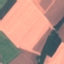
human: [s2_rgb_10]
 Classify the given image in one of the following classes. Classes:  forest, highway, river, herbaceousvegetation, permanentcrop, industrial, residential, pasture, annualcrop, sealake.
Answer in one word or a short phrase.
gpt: AnnualCrop